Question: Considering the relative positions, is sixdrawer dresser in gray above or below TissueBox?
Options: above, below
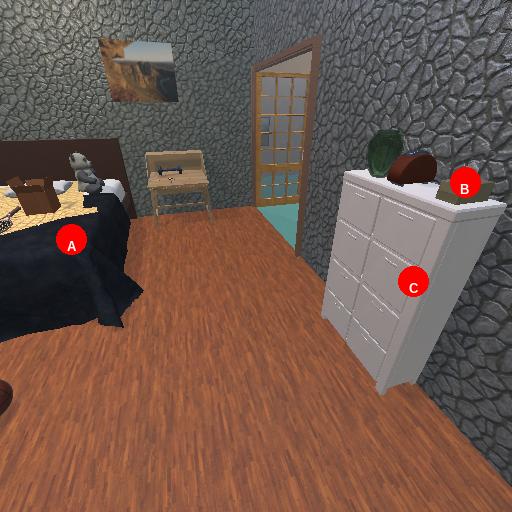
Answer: above